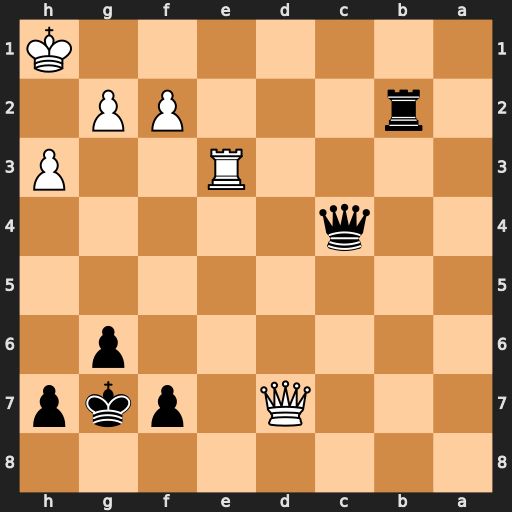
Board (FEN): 8/3Q1pkp/6p1/8/2q5/4R2P/1r3PP1/7K
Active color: b
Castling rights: -
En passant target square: -
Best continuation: Rb1+ Kh2 Qf4+ Rg3 Qxf2